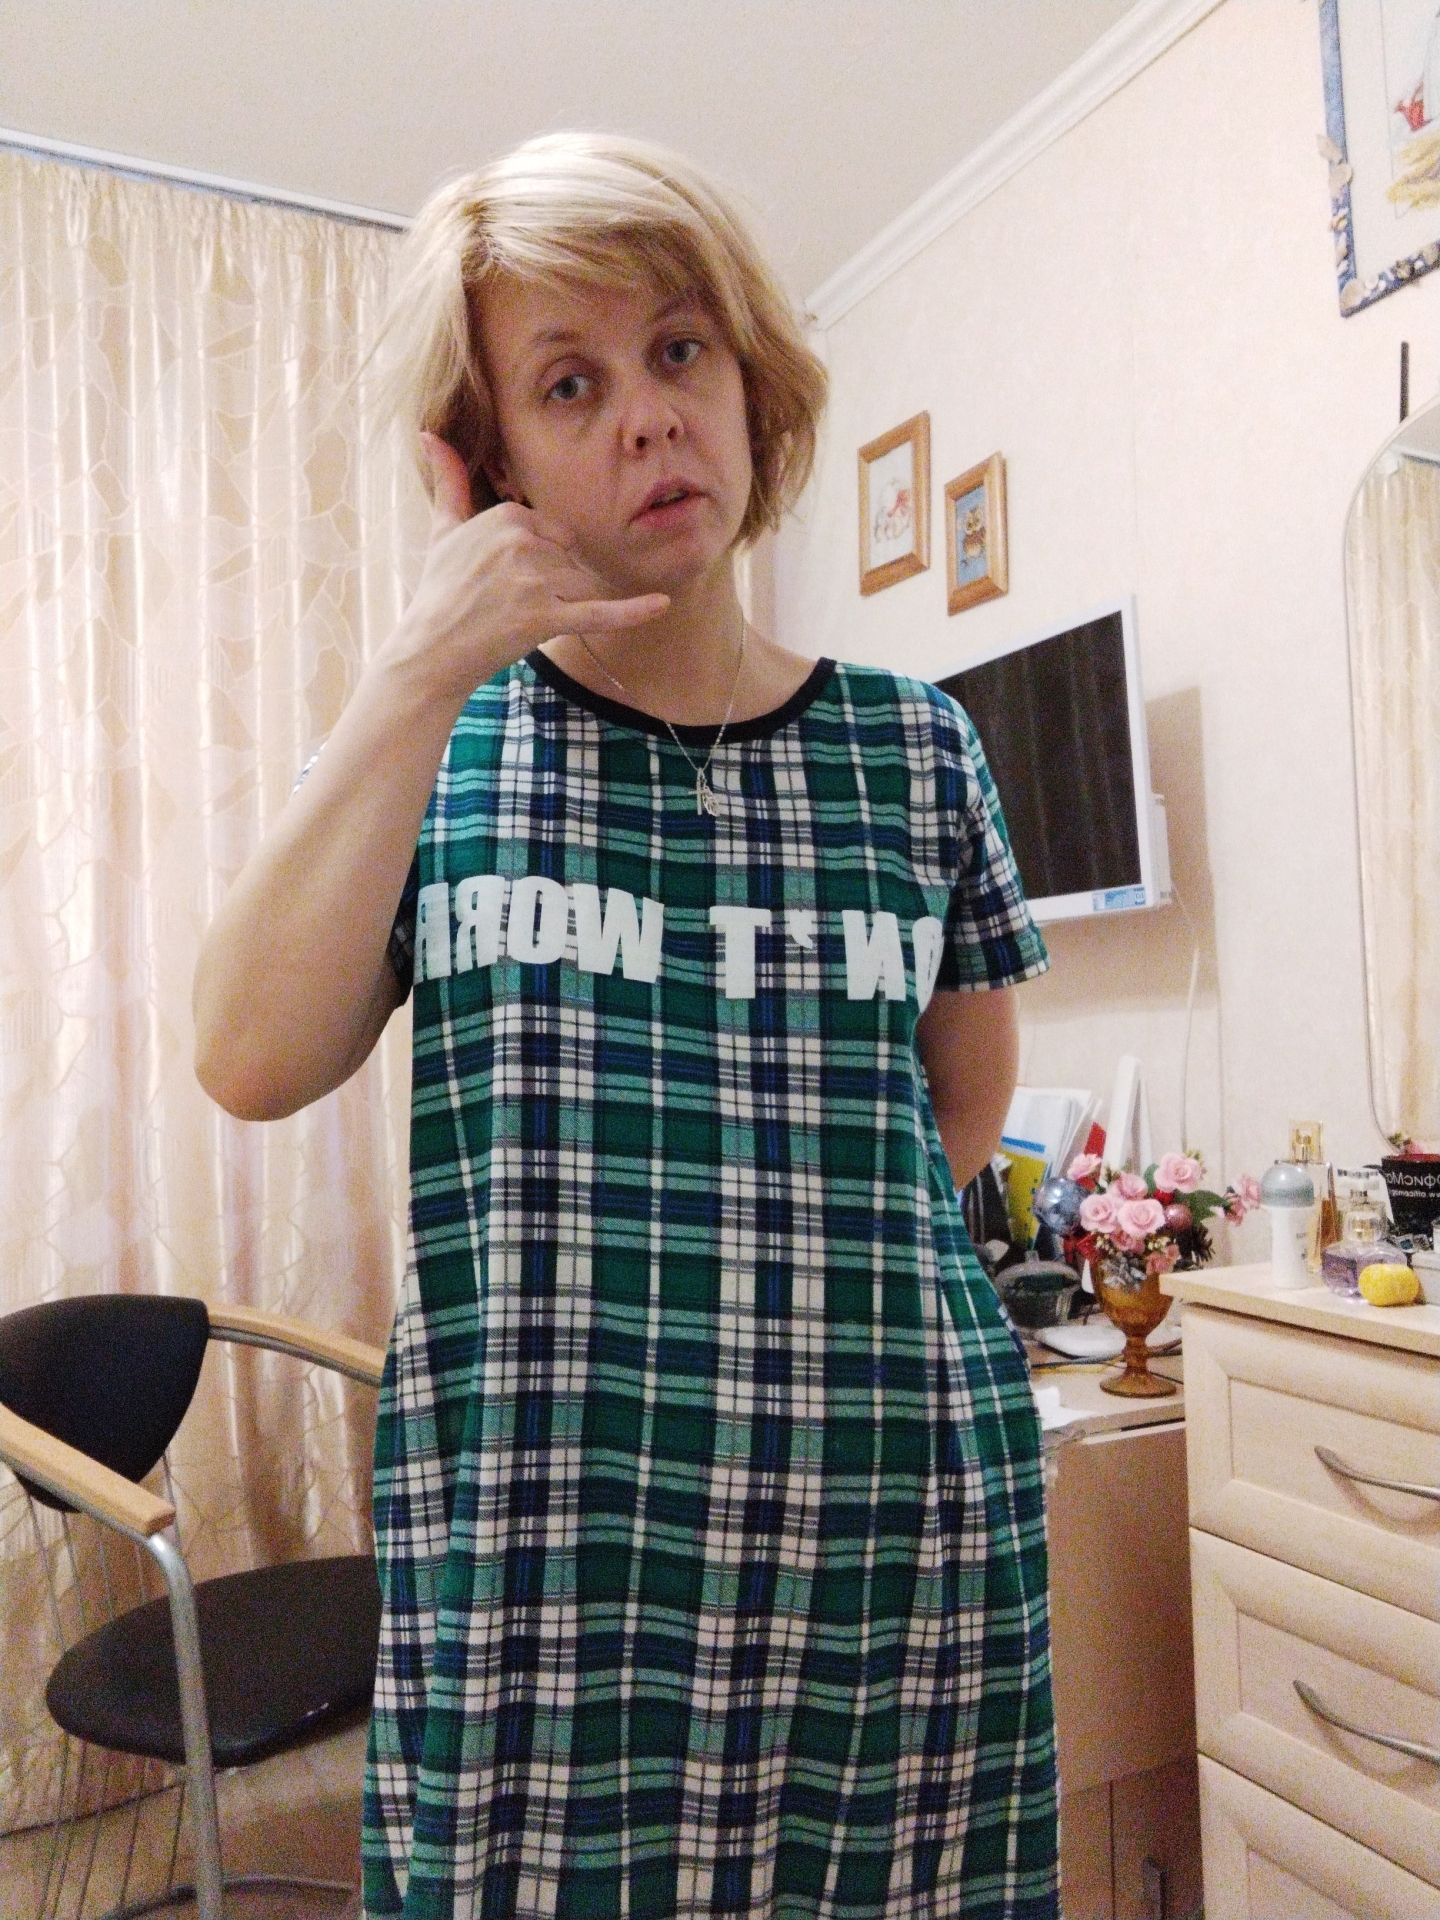
Label: clear